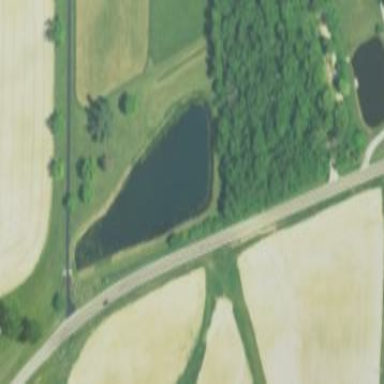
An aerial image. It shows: Pond surrounded by natural water.